Question: I am unable to download App from google play store, it shows authentication error.
But I have signed in to my Google accounts.
Attached is the screen shot.
Please help me on the issue, unable to find the thread.

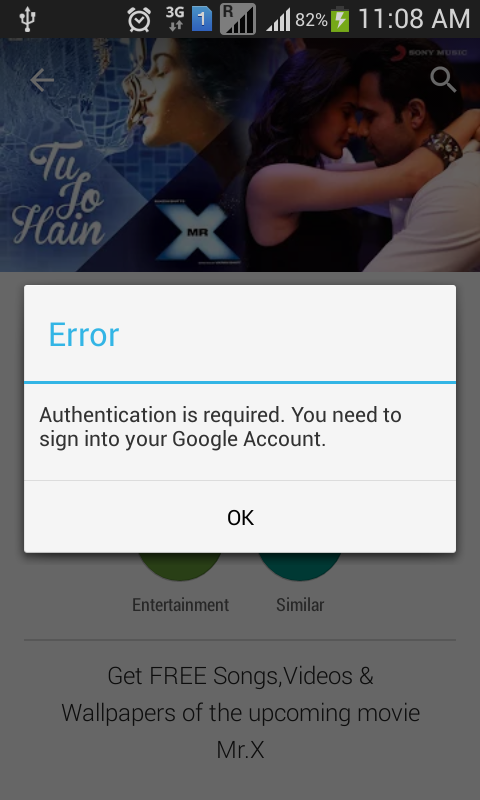
Answer: I have found a solution on my question. posting it for the users who will face the issue in future.
It is because of the Google Play store new policy of content rating.
If you upload any App on the store, you need to Answer the questionnaires for the content used in the App.
This is used by Google to determine the content used in the App and show it to the users based on the content policy and Age validation.
Hence, if you are uploading any new App or updating an existing App on store. Do follow the content rating steps
<URL>
After following this I was able to download the App from store.
Happy coding !!